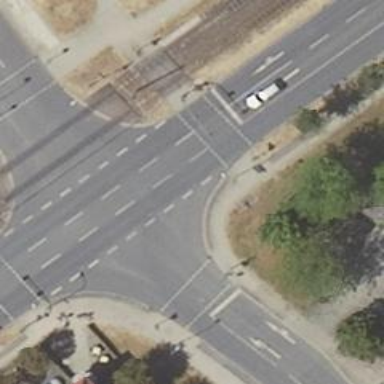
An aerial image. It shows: Crossing with traffic signals.